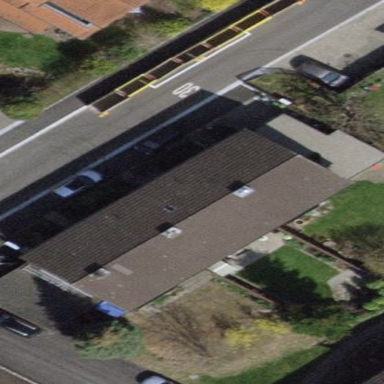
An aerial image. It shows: Terrace building with gabled roof.